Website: bh-photo
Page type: address-validator
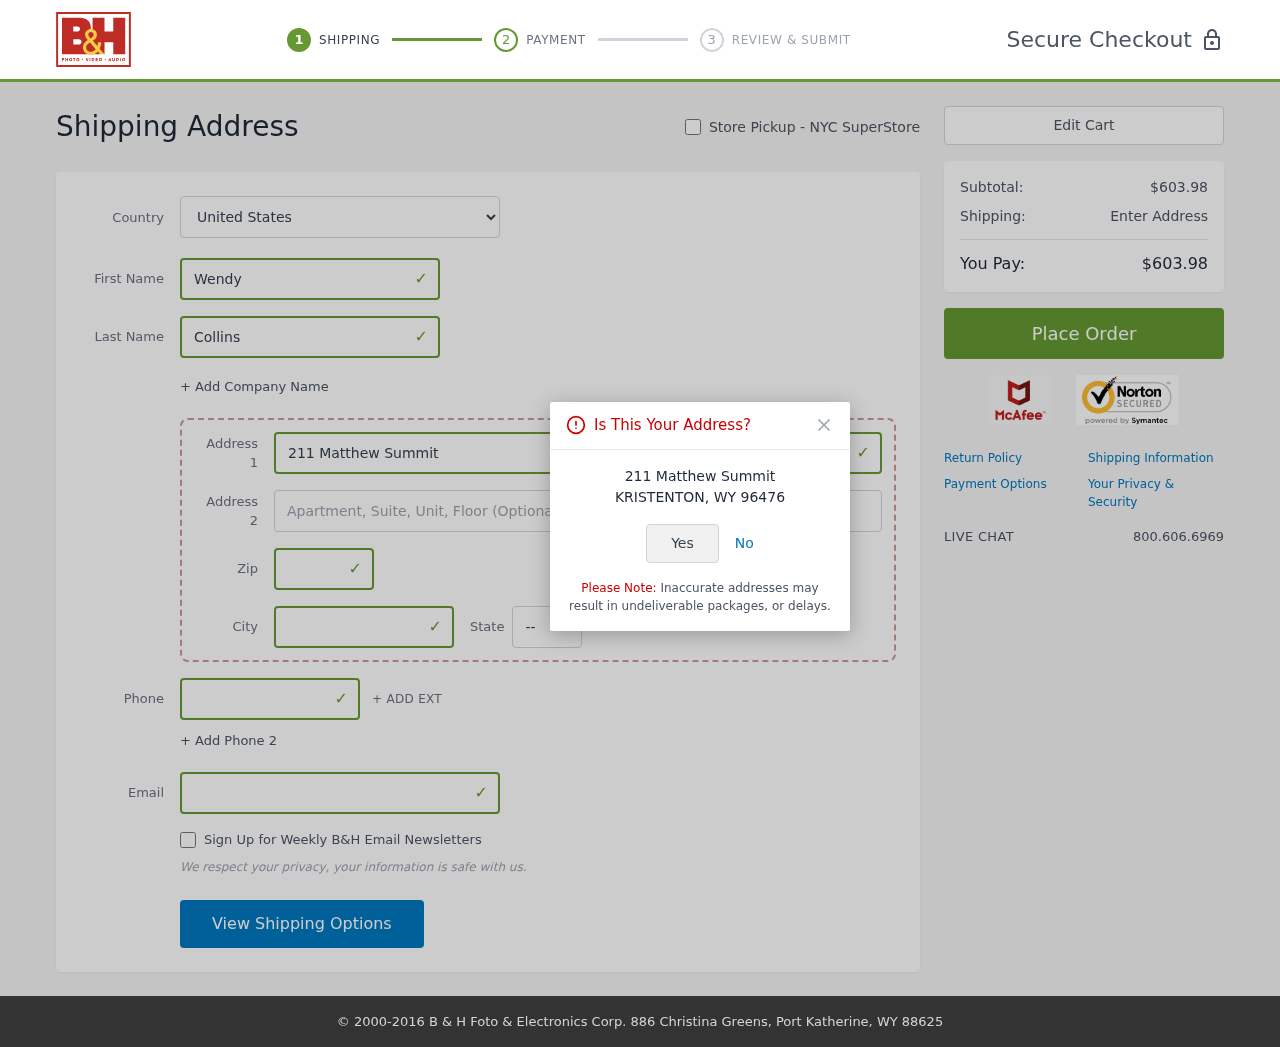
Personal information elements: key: PII_CITY
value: Kristenton
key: PII_COUNTRY
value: United States
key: PII_EMAIL
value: wendy_collins@gmail.com
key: PII_FIRSTNAME
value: Wendy
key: PII_LASTNAME
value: Collins
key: PII_PHONE
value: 2317685218
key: PII_POSTCODE
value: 96476
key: PII_STATE_ABBR
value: WY
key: PII_STREET
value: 211 Matthew Summit
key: PII_CITY_CONFIRM
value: KRISTENTON
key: PII_POSTCODE_FULL
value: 96476
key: PII_POSTCODE_NUMERIC
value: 96476
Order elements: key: ORDER_SUBTOTAL
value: $603.98
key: ORDER_TOTAL
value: $603.98